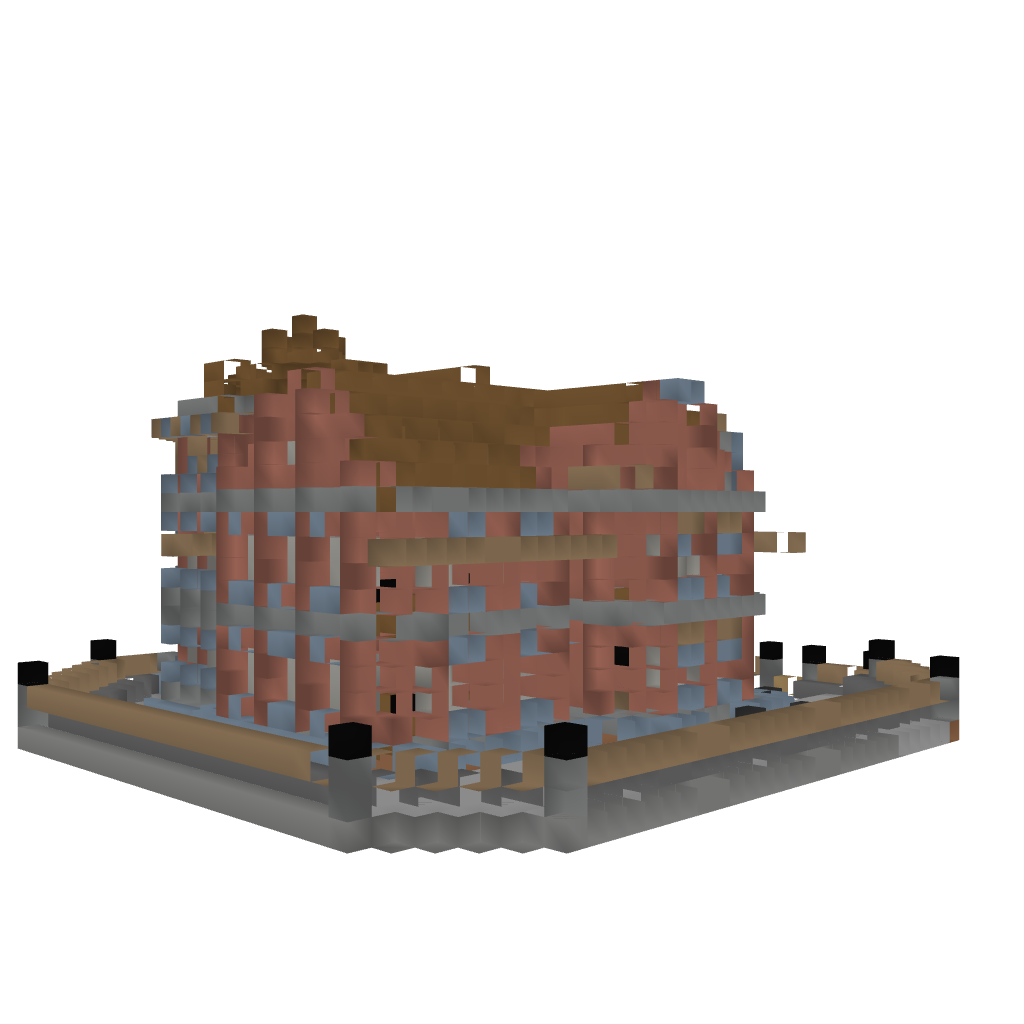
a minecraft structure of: Brick Cottage